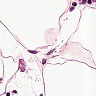
Metastatic tissue present: no